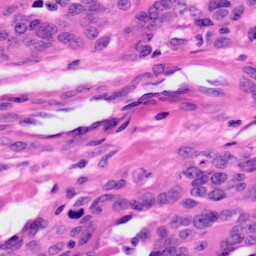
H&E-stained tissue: Ovarian